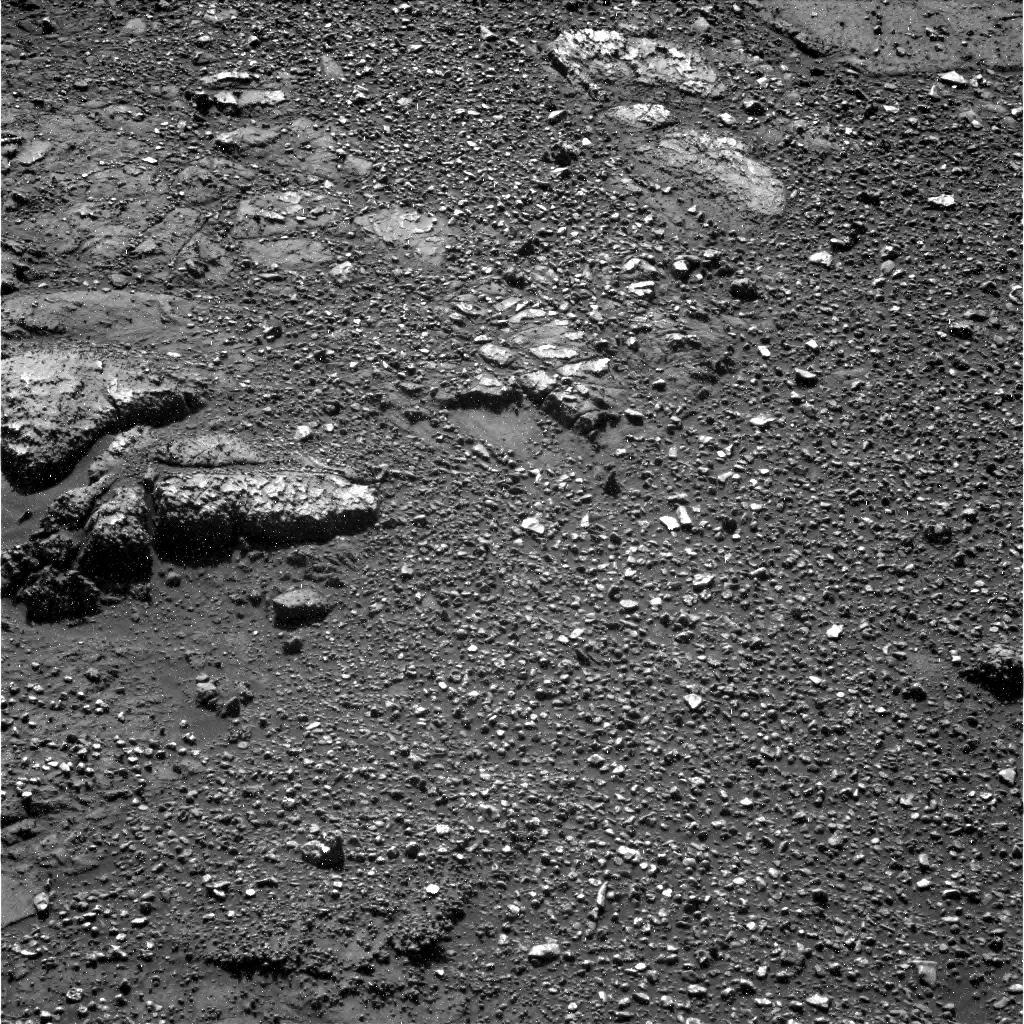
Terrain classes present: Bedrock, Gravel / Sand / Soil, Shadow